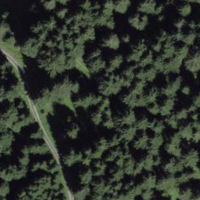
EUNIS habitat code: 43
Species observed at this site:
Equisetum sylvaticum